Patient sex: M
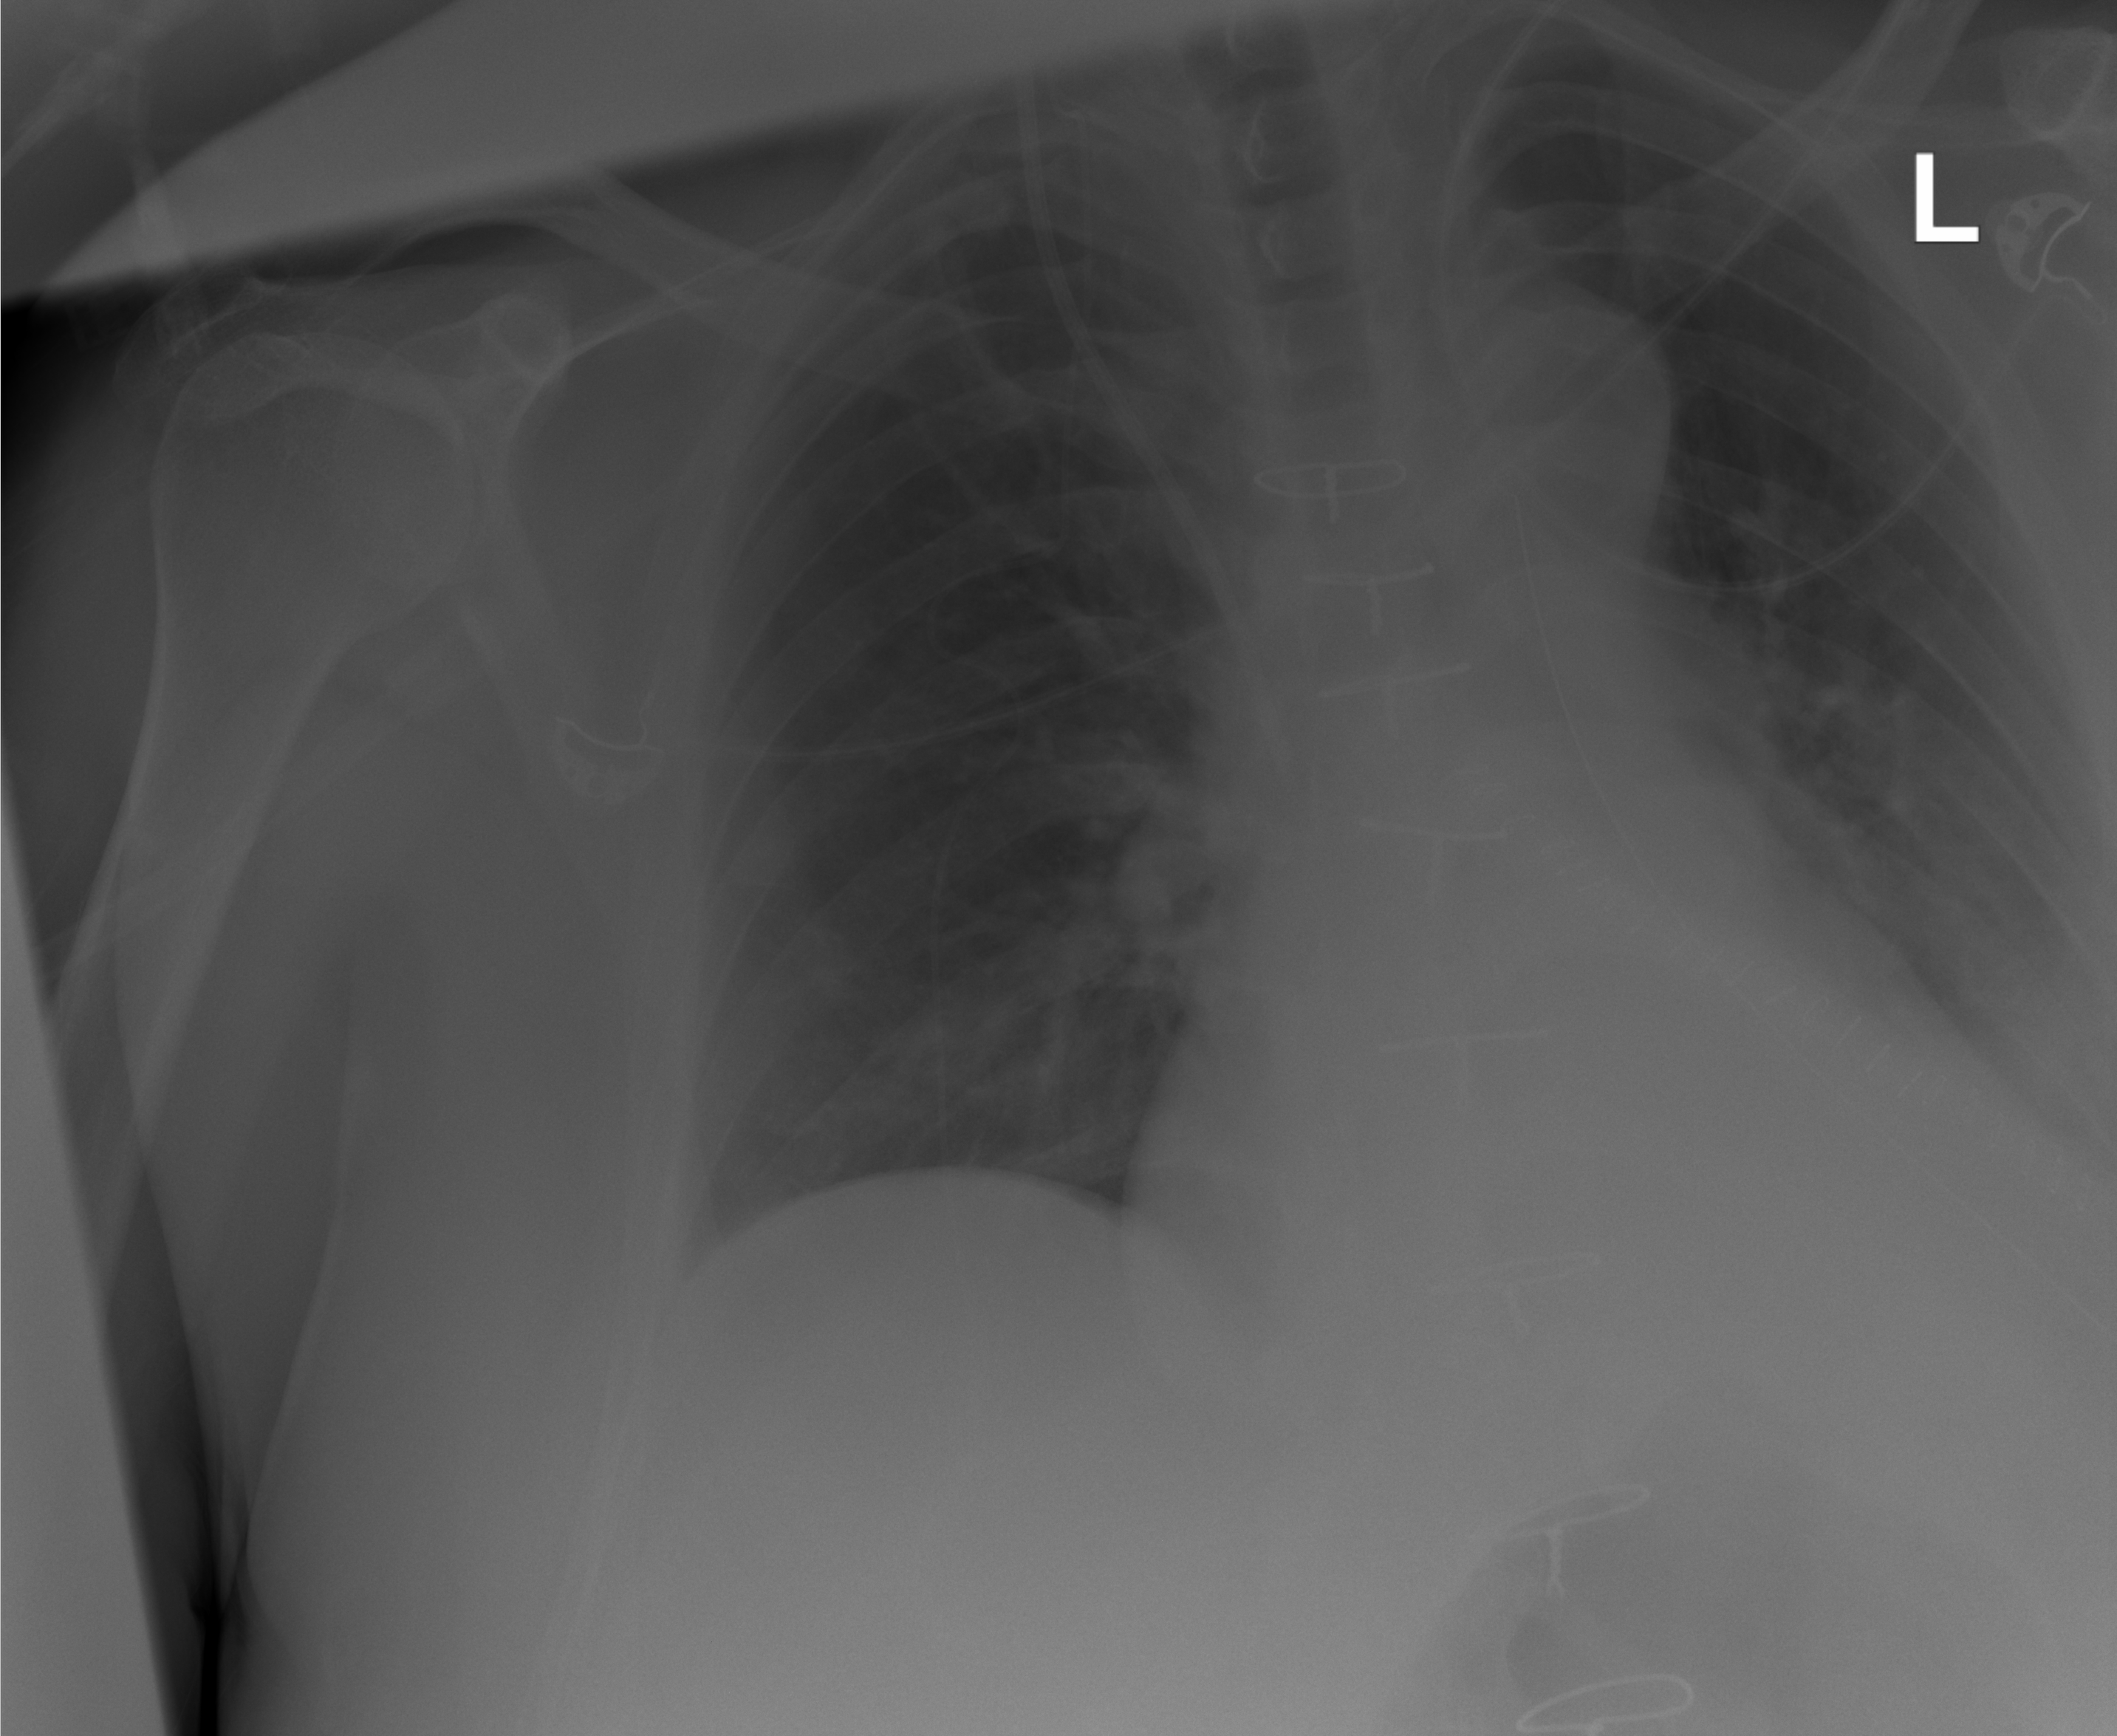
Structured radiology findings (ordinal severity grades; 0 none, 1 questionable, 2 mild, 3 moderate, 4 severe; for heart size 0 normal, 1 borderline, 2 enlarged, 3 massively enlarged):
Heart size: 0
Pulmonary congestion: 0
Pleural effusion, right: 0
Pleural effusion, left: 2
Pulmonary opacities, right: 0
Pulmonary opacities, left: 0
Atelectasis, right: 0
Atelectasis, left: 2